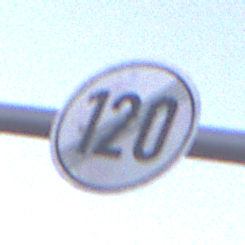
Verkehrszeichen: EndeGeschwindigkeit120
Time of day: Dusk
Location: Outdoor (Nature)
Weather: Clear
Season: NotSpecified
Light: Natural